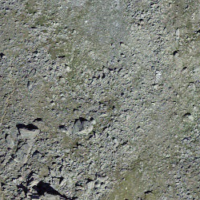
EUNIS habitat code: 31
Species observed at this site:
Saxifraga bryoides